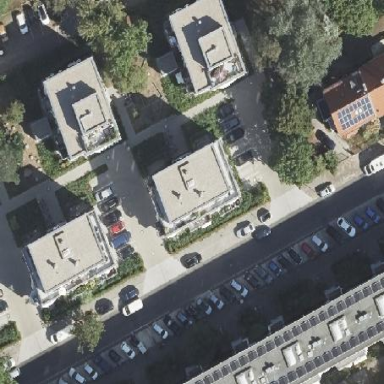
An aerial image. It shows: View of apartment building.